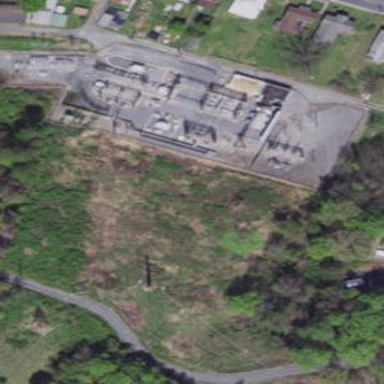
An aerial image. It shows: Power substation.